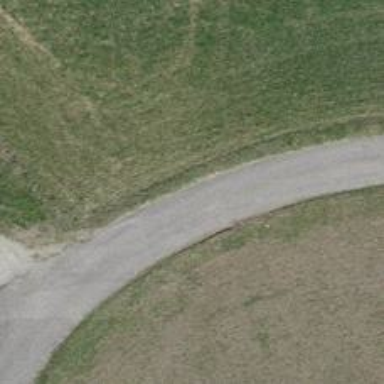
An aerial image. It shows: Agricultural track with grade1 surface. Only agricultural vehicles are allowed on this track.